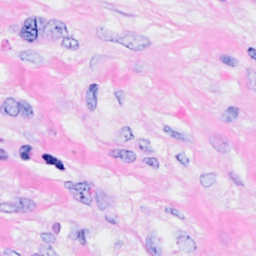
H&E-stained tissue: Breast